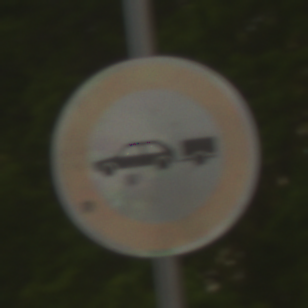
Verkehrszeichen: VerbotPersonenkraftwagenMitAnhaenger
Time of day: SunriseSunset
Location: Outdoor (RoadRail)
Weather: Clear
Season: NotSpecified
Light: Natural